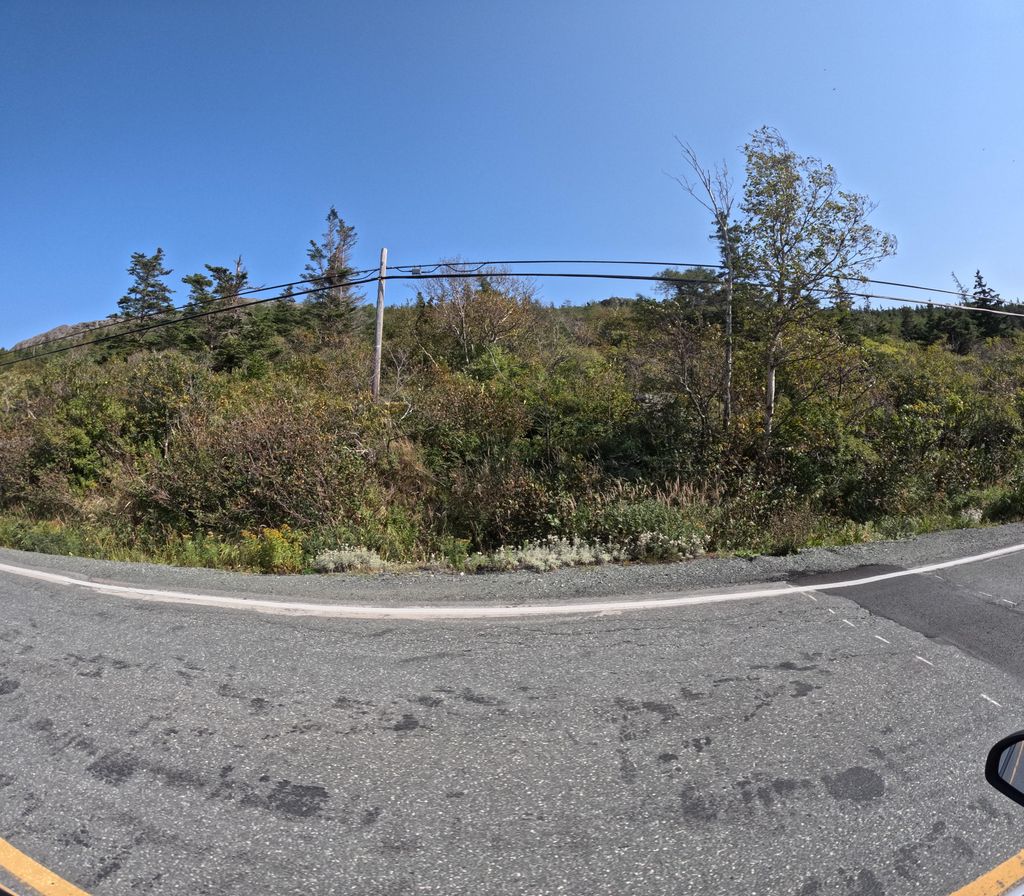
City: st_johns